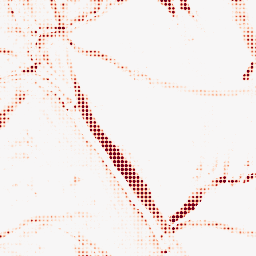
Category: morphological
Decomposition family: morphological_rect
Decomposition parameters: operation: opening
width: 20
height: 10
Upsampling method: sinc_hamming
Upsampling parameters: scale: 8
kernel_size: 4
Upsampling scale: 8